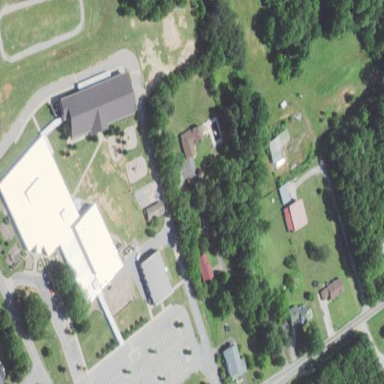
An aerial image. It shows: School.